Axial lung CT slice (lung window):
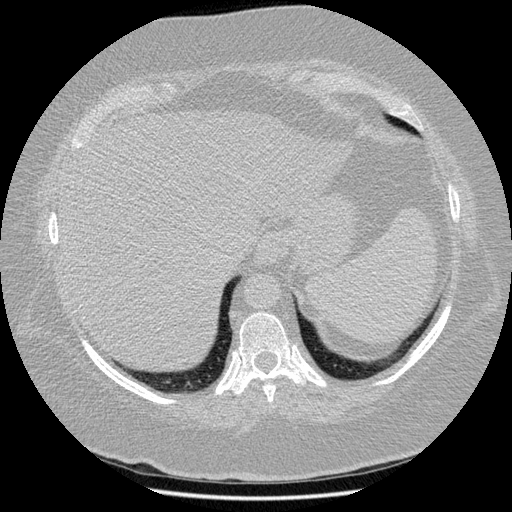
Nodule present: no